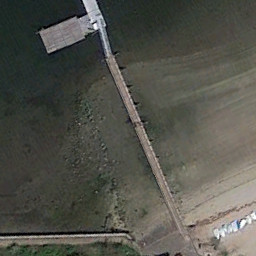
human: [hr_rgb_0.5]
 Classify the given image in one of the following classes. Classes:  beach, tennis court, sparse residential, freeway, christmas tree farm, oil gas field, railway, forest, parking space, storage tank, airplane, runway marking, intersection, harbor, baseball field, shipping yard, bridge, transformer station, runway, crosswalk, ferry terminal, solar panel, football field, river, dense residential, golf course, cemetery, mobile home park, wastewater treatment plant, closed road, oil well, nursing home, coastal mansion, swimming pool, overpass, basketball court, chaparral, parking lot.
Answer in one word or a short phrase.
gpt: ferry terminal